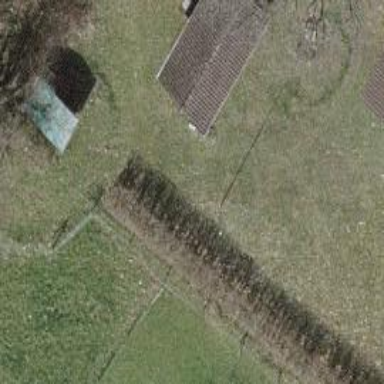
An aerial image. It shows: Cabin.